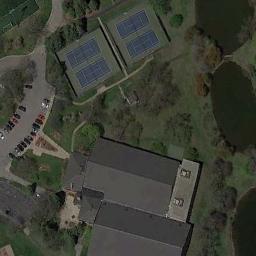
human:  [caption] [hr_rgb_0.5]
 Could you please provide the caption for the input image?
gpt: The tennis court is on the grass next to some trees and river .

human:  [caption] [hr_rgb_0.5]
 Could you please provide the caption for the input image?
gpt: Many buildings are beside the tennis courts .

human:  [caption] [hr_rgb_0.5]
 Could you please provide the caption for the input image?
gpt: Tennis court and parking lot on lawn, Next to buildings and trees .

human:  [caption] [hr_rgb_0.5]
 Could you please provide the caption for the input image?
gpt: The tennis court is on the right side of the road .

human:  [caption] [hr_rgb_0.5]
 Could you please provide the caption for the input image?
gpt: The tennis courts are on a green meadow several lakes .